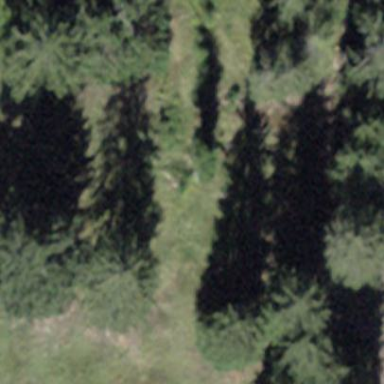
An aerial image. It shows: Forest area.